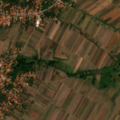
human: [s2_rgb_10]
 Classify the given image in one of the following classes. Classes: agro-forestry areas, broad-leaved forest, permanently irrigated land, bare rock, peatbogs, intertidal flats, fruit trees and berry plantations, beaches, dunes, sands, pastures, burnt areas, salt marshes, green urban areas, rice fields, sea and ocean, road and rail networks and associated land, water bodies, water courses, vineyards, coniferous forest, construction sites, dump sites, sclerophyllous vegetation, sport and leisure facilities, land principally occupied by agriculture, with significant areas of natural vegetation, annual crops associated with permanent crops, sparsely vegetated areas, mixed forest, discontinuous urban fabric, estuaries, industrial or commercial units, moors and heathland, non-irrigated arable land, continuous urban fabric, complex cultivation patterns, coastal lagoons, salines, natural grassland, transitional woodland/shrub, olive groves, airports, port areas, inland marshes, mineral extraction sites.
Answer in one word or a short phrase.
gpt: discontinuous urban fabric, non-irrigated arable land, complex cultivation patterns